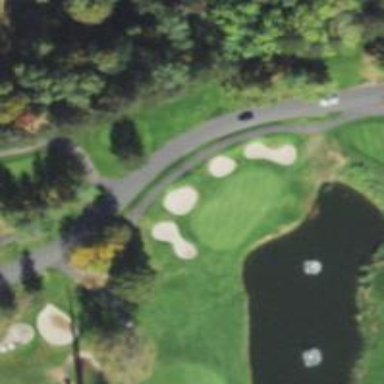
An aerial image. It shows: Path used for both walking and golf.